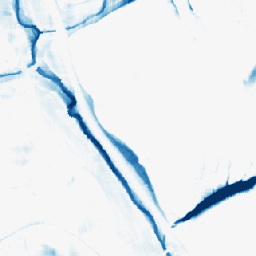
Category: morphological
Decomposition family: morphological_rect
Decomposition parameters: operation: closing
width: 20
height: 20
Upsampling method: area
Upsampling parameters: scale: 8
Upsampling scale: 8